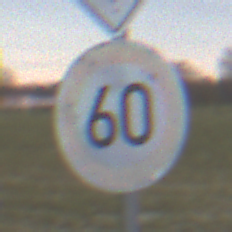
Verkehrszeichen: Geschwindigkeit60
Zusatzzeichen oben: Vorfahrtsstrasse
Umgebung: Outdoor, Suburban
Tageszeit: MorningAfternoon
Wetter: Overcast
Licht: Natural
Jahreszeit: NotSpecified
Kontrast: LowContrast